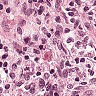
Metastatic tissue present: no